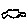
Label: car